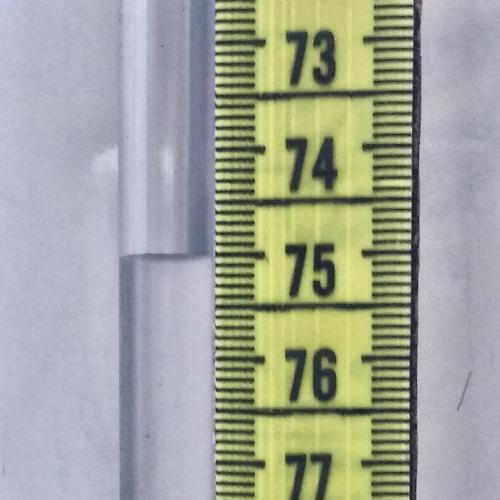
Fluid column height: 75.0 cm